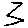
Label: zigzag